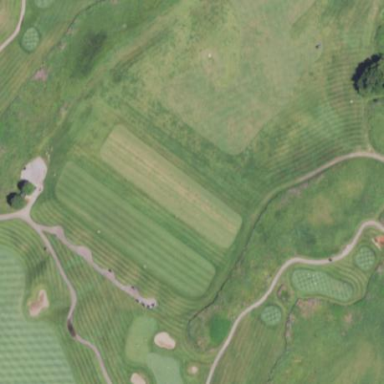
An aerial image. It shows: Grass area designated as golf tee.